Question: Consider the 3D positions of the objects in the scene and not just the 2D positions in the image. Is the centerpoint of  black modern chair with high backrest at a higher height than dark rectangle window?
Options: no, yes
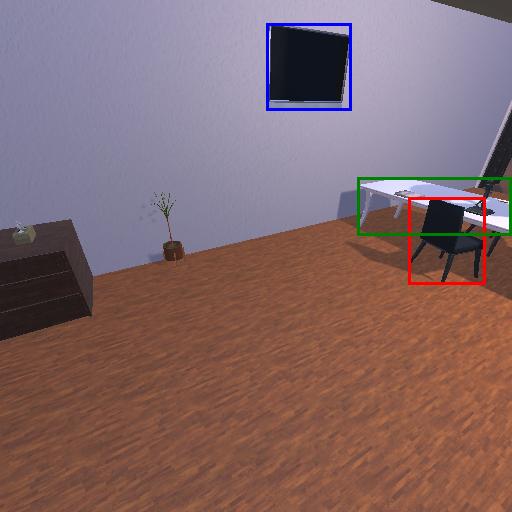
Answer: no